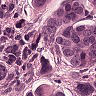
Metastatic tissue present: yes